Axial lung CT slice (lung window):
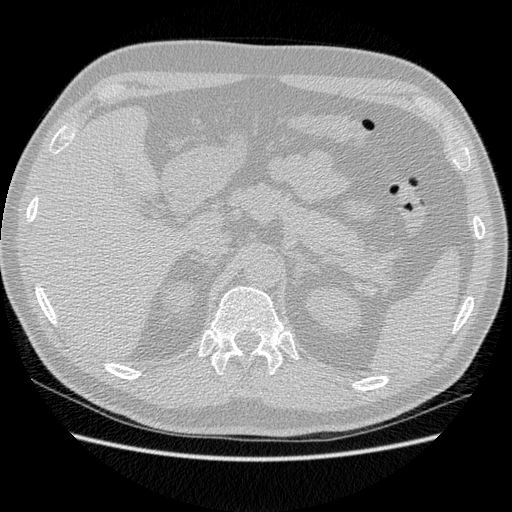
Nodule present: no